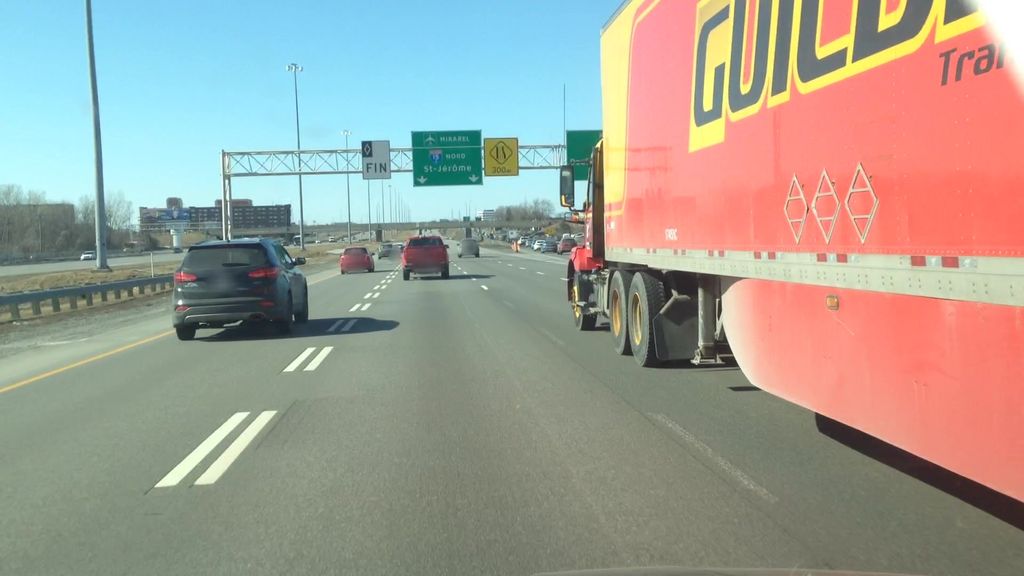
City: montreal